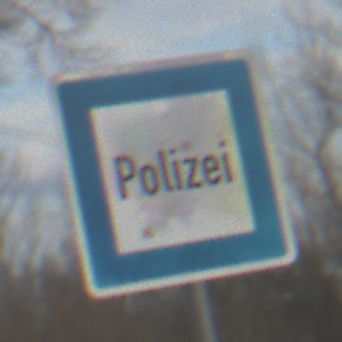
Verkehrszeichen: Polizei
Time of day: MorningAfternoon
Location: Outdoor (Nature)
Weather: PartlyCloudy
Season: Autumn
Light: Natural